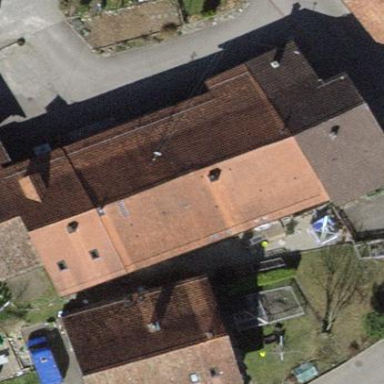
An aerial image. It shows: Terrace-style building with gabled roof.